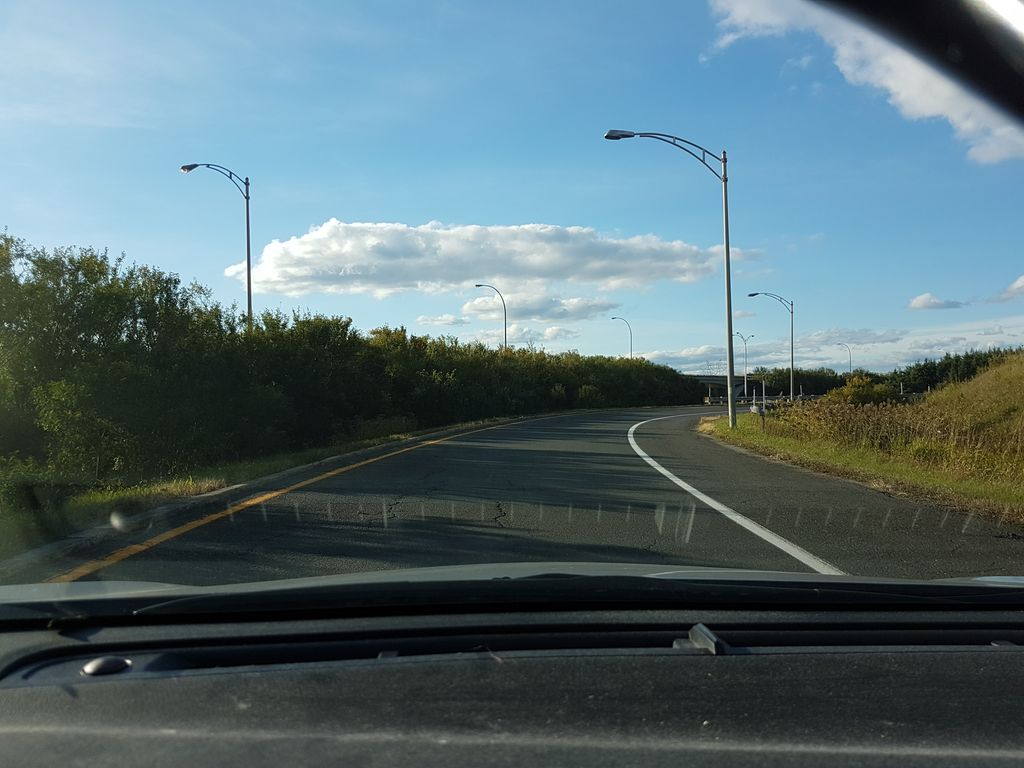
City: quebec_city